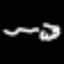
Label: squiggle